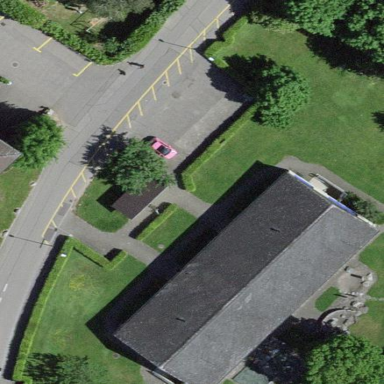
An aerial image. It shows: School building.